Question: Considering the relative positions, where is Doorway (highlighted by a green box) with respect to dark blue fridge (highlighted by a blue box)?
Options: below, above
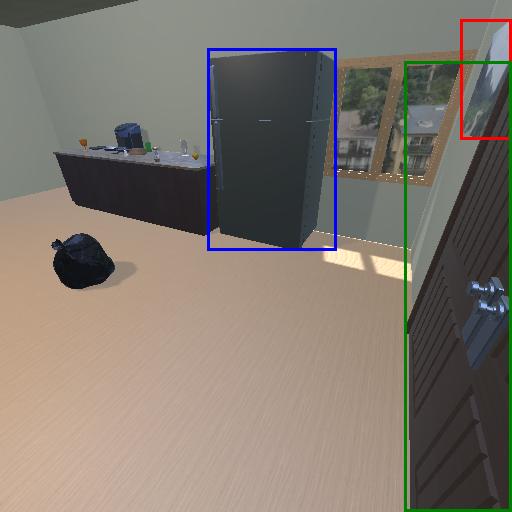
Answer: below